This is a demodulated (Hilbert-envelope) spectrum computed from a bearing vibration snapshot; the dashed markers indicate where each bearing fault type would appear (BPFO, BPFI, BSF, FTF). Classify the bearing condition as one of: normal, inner_race, outer_race, ball.
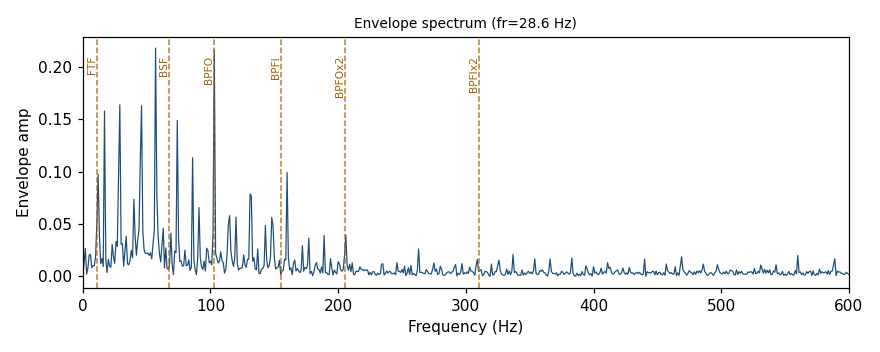
Answer: outer_race